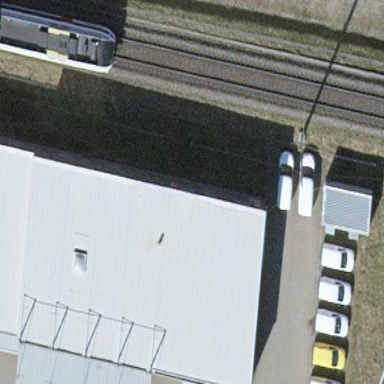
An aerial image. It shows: Building housing car repair shop.